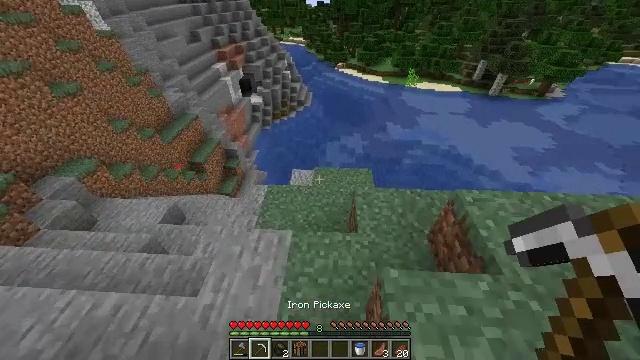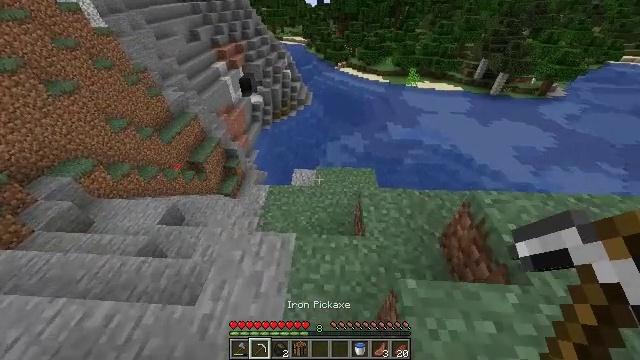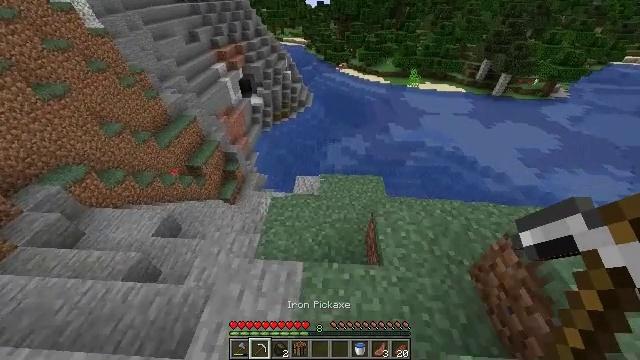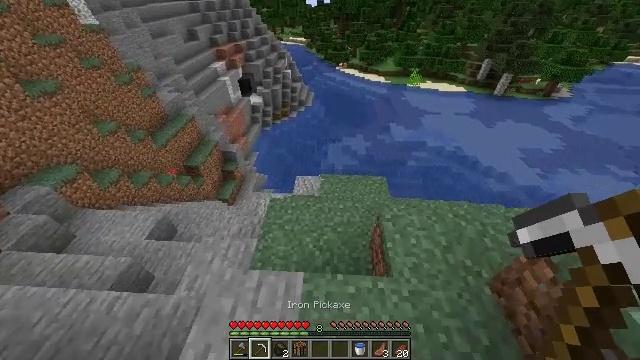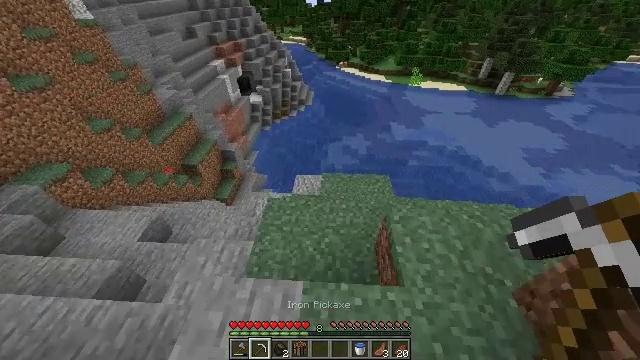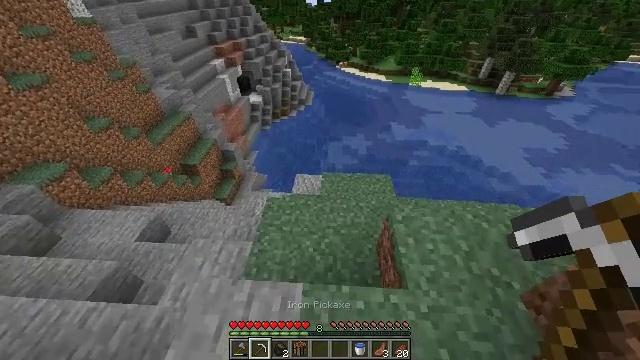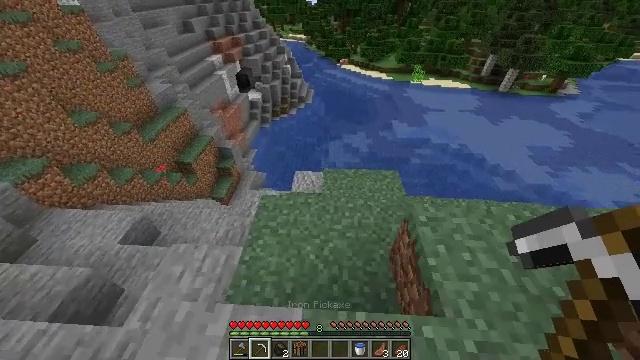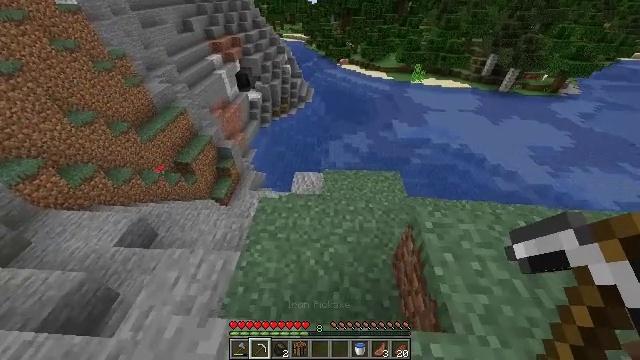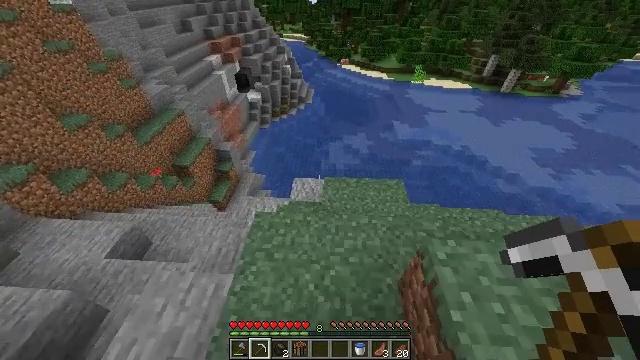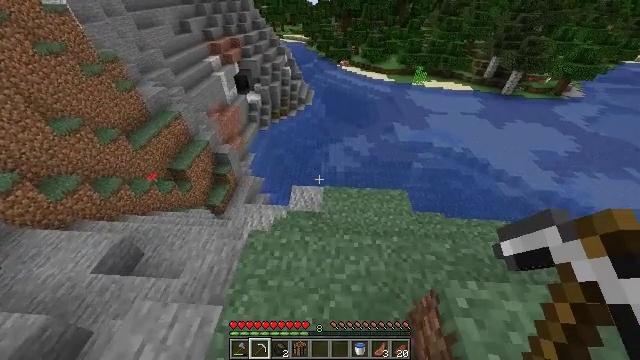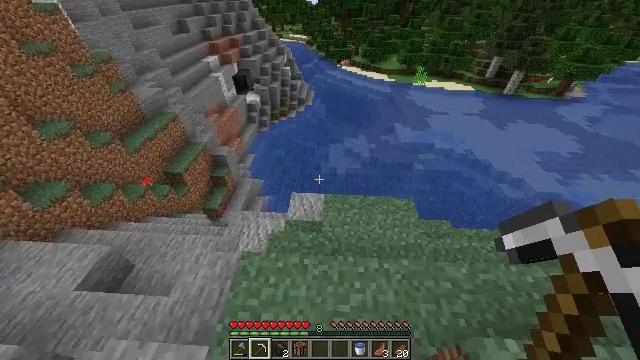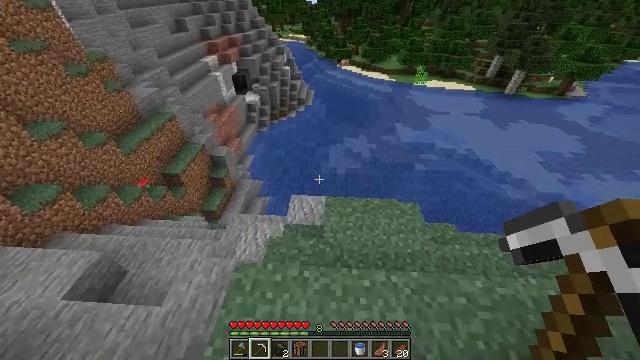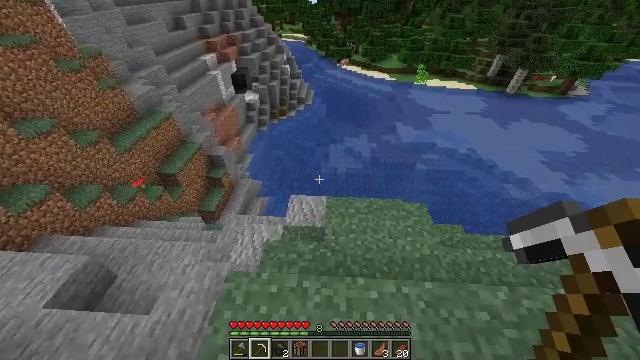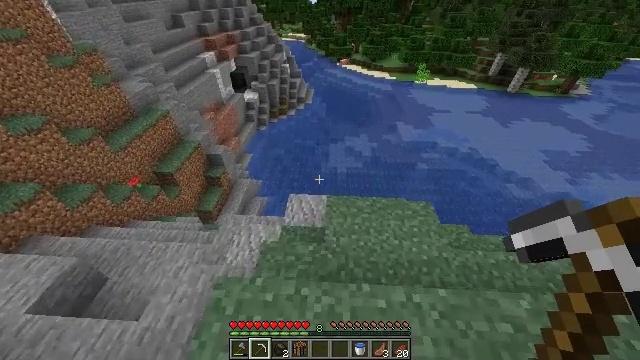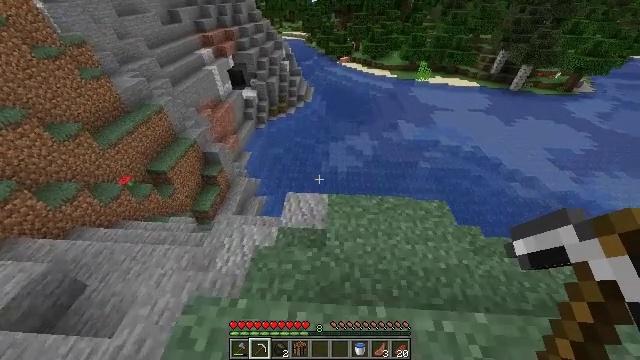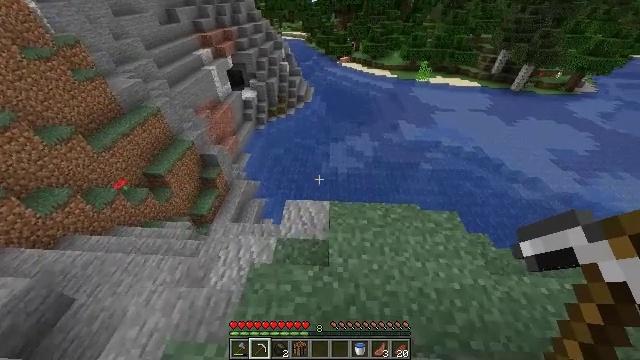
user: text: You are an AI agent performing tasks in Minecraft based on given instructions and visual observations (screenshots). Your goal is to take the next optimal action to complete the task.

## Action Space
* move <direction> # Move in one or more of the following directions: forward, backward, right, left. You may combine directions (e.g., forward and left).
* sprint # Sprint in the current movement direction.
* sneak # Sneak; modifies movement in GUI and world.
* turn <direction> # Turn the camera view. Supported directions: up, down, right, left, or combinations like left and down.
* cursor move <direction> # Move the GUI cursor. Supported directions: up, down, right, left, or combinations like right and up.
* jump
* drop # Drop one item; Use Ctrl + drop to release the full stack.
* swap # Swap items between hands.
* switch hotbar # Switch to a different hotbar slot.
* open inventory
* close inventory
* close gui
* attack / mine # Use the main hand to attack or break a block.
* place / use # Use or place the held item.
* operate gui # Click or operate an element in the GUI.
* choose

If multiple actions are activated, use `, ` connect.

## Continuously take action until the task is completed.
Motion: motion action
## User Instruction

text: Mine the sugar cane near rivers.
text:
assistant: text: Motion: move forward
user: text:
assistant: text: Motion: move forward
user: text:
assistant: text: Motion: move forward
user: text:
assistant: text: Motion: move forward
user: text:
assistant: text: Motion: move forward
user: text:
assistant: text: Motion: move forward
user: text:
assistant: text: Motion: move forward, sprint
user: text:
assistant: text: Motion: move forward, sprint
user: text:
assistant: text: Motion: move forward, sprint
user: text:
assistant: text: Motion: move forward, sprint
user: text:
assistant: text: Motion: move forward, sprint
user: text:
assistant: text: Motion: move forward, sprint
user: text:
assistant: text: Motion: move forward, sprint
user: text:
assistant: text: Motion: move forward, sprint
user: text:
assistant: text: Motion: move forward, sprint
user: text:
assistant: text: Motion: move forward, sprint
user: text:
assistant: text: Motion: move forward, sprint
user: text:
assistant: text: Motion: move forward, sprint
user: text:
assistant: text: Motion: move forward, sprint
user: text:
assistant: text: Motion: move forward, sprint
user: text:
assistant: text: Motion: move forward, sprint
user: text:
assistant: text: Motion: move forward, sprint
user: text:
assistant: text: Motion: move forward, sprint
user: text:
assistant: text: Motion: move forward, sprint
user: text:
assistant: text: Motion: move forward, sprint, turn right and down
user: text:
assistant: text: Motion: move forward, sprint, turn right and down
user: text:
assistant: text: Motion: move forward, sprint
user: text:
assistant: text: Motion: move forward, sprint
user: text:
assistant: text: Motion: move forward, sprint
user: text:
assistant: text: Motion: move forward, sprint